Aerial crown-view tile of a tropical tree (Barro Colorado Island, Panama), acquired 20250217:
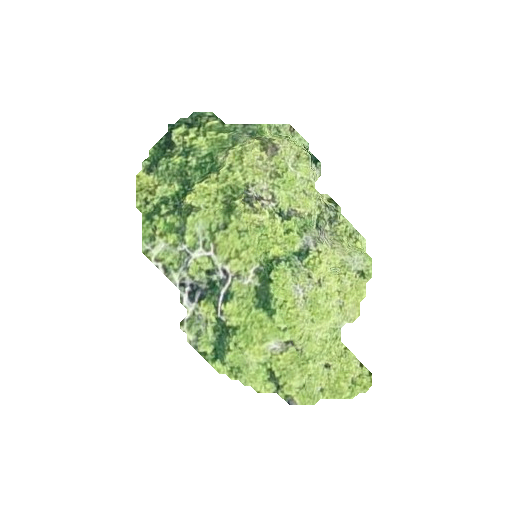
Species: Terminalia amazonia
GBIF accepted scientific name: Terminalia amazonica
Crown area: 70.564 m²